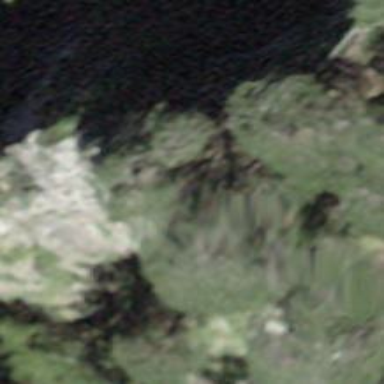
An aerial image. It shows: Natural cliff.